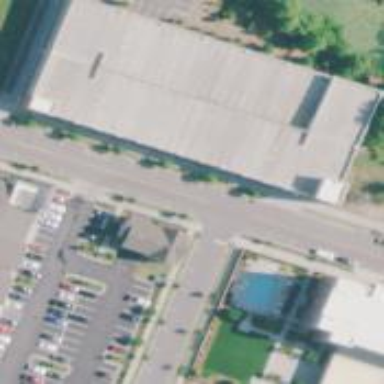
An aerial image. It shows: Multi-storey parking building.